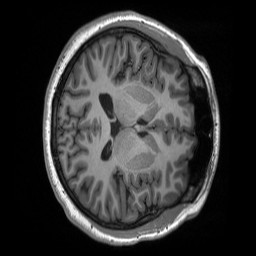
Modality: T1w
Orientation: axial
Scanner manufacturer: siemens
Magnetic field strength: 3 T
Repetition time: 2.3 s
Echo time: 0.00298 s